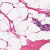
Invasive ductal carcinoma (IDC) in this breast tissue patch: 0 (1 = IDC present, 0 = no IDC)